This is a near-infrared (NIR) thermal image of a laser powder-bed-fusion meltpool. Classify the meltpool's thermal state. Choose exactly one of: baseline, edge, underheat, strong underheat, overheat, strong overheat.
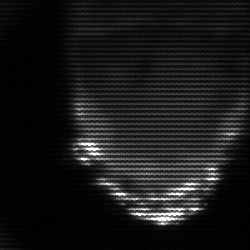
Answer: edge